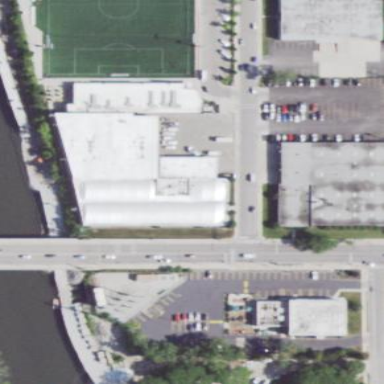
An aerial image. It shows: Warehouse building.